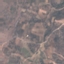
Label: PermanentCrop